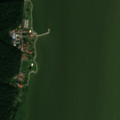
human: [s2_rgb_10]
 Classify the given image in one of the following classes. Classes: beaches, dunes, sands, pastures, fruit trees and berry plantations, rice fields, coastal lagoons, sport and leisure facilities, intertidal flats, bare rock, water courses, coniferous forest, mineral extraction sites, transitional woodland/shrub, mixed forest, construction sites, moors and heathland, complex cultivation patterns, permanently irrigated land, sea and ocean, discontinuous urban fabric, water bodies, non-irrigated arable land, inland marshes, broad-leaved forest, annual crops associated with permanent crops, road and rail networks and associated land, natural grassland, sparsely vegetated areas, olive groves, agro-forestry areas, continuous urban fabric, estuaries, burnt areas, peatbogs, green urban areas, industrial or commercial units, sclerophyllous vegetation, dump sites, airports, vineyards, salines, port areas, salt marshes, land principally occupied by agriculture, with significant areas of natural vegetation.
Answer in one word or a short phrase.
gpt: discontinuous urban fabric, coniferous forest, mixed forest, coastal lagoons